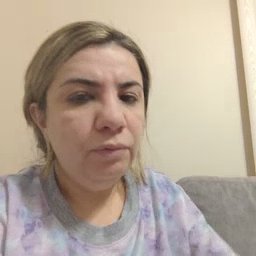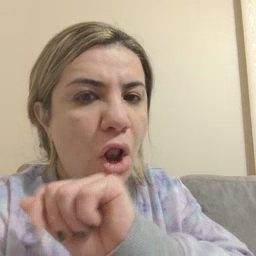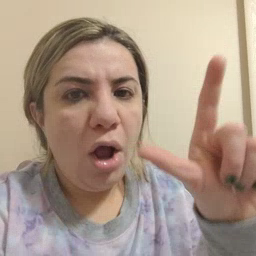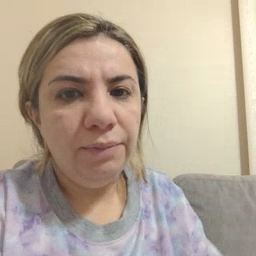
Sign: all